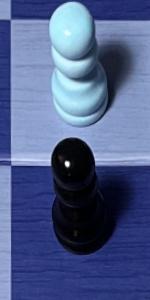
Label: Pawn_Black